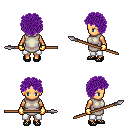
a pixel art fantasy rpg character, female body template, human, tanned skin, white tunic, white pants, purple curly afro hairstyle, gold gloves, ghillies, spear, four views (front, back, left, right), 2x2 character sprite sheet, small pixel art, hard edges, no anti-aliasing